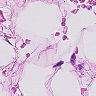
Metastatic tissue present: no